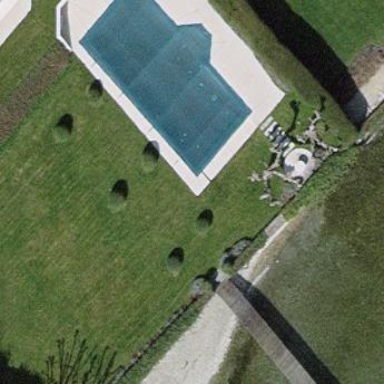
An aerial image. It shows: Swimming pool located in leisure land.